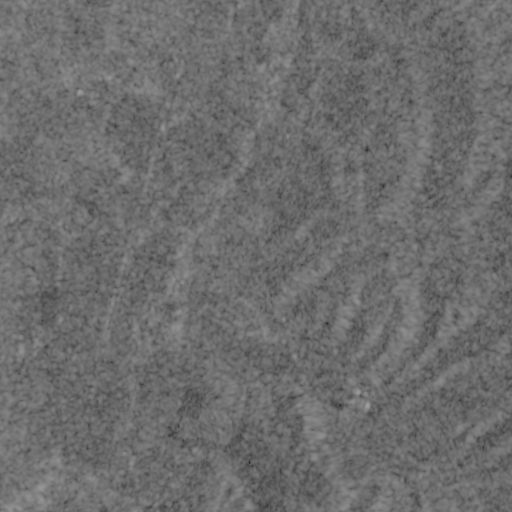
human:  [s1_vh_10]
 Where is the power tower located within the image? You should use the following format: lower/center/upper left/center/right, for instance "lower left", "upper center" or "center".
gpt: The power tower is located in the lower right of the image.
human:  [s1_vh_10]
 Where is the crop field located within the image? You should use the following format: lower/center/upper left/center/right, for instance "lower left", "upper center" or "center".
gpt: There is no crop field in the image.

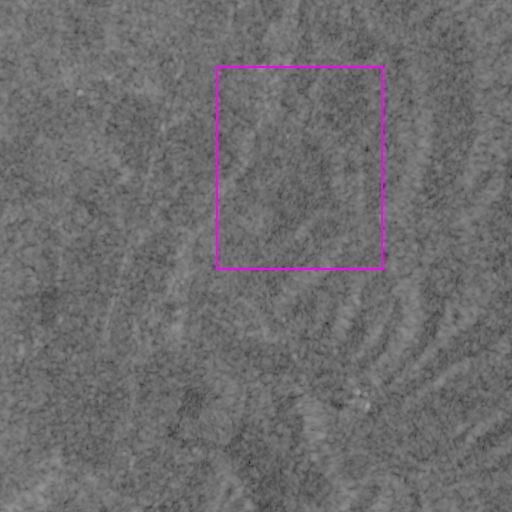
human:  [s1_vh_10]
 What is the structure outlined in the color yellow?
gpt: There is no yellow outline.
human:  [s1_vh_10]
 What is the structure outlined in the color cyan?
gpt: There is no structure outlined in cyan.